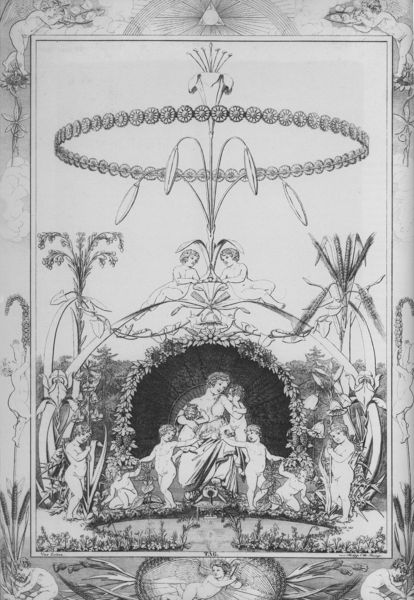
Titel: Der Tag (Ausschnitt)
Künstler: Philipp Otto Runge
Institution: Basel, Kupferstichkabinett der Öffentlichen Kunstsammlung
Schlagwörter: dunkel, himmel, mann, nackt, wasser, weiß, dreieck, frauen, menschen, mädchen, teich, blume, blumen, frau, haar, hell, schwarz, skizze, zeichnung, blüte, blüten, gras, rahmen, bild, schilf, sonne, sitzend, kind, mutter, girlande, pflanzen, höhle, krone, kinder, kreis, engel, putto, ranken, jungen, getreide, korn, kuppel, floral, ring, spiel, nische, strahlen, schwarzweiß, allegorie, kranz, lilie, girlanden, schoss, knospen, grotte, ähren, pyramide, putten, elfen, miniatur, fantasie, uni